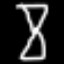
Label: hourglass